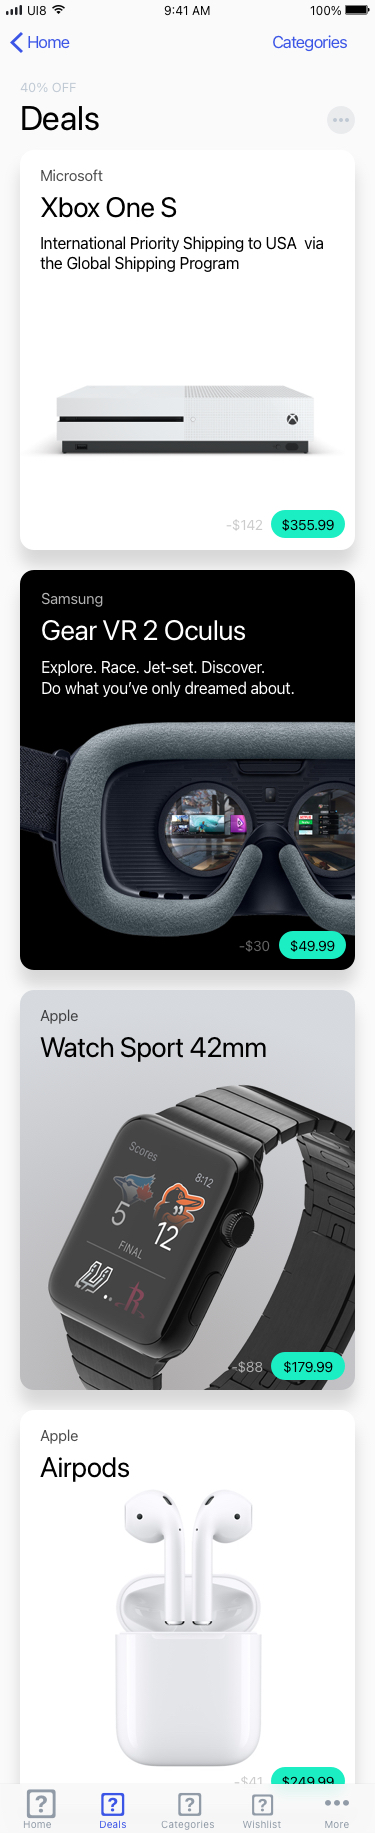
Text in this UI design:
International Priority Shipping to USA  via the Global Shipping Program
-$142
Xbox One S
Microsoft
Explore. Race. Jet-set. Discover.
Do what you’ve only dreamed about.
-$30
Gear VR 2 Oculus
Samsung
-$88
Watch Sport 42mm
Apple
-$41
Airpods
Apple
Deals
40% Off
Categories
Home